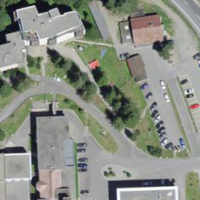
EUNIS habitat code: 54
Species observed at this site:
Sciurus vulgaris
Rubus saxatilis